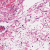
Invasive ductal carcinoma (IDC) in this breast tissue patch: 1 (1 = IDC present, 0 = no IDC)